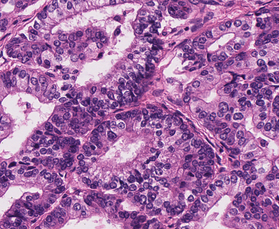
Tumor epithelial tissue: yes
Tumor-associated stroma tissue: yes
Normal tissue: no